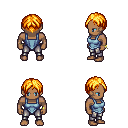
a pixel art fantasy rpg character, male body template, human, dark skin, blue vest, metal pants, light blonde parted hairstyle, bracelets, four views (front, back, left, right), 2x2 character sprite sheet, small pixel art, hard edges, no anti-aliasing